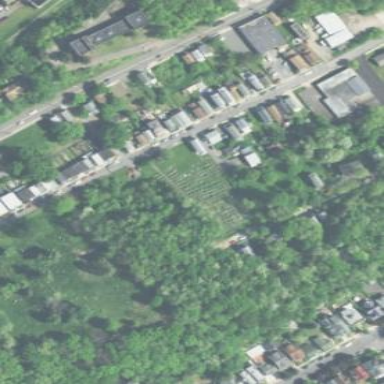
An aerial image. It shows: Cemetery.